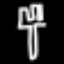
Label: fork